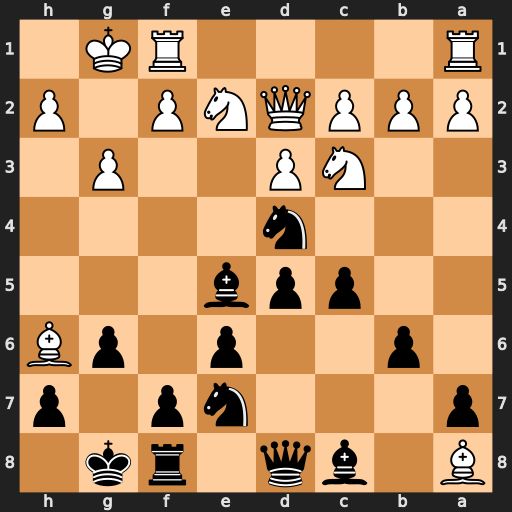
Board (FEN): B1bq1rk1/p3np1p/1p2p1pB/2ppb3/3n4/2NP2P1/PPPQNP1P/R4RK1
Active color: b
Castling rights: -
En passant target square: -
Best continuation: Nf3+ Kg2 Nxd2